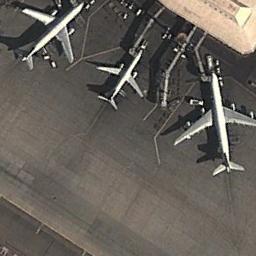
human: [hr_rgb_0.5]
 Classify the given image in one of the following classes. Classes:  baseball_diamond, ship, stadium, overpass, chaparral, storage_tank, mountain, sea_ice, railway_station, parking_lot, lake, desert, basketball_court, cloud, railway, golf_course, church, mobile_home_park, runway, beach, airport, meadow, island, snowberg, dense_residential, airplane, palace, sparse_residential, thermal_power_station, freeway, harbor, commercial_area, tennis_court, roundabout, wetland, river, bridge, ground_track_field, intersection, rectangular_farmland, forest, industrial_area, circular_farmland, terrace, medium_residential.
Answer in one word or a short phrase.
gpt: airplane